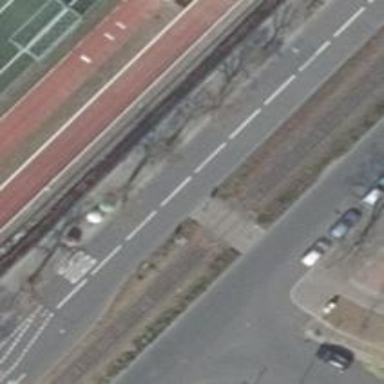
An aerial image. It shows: Secondary road with asphalt surface and lane markings. It features shared bus and cycleway on the right.